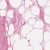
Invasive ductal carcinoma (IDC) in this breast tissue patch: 0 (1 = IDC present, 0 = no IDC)